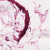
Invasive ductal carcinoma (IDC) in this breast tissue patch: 0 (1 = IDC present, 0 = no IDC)